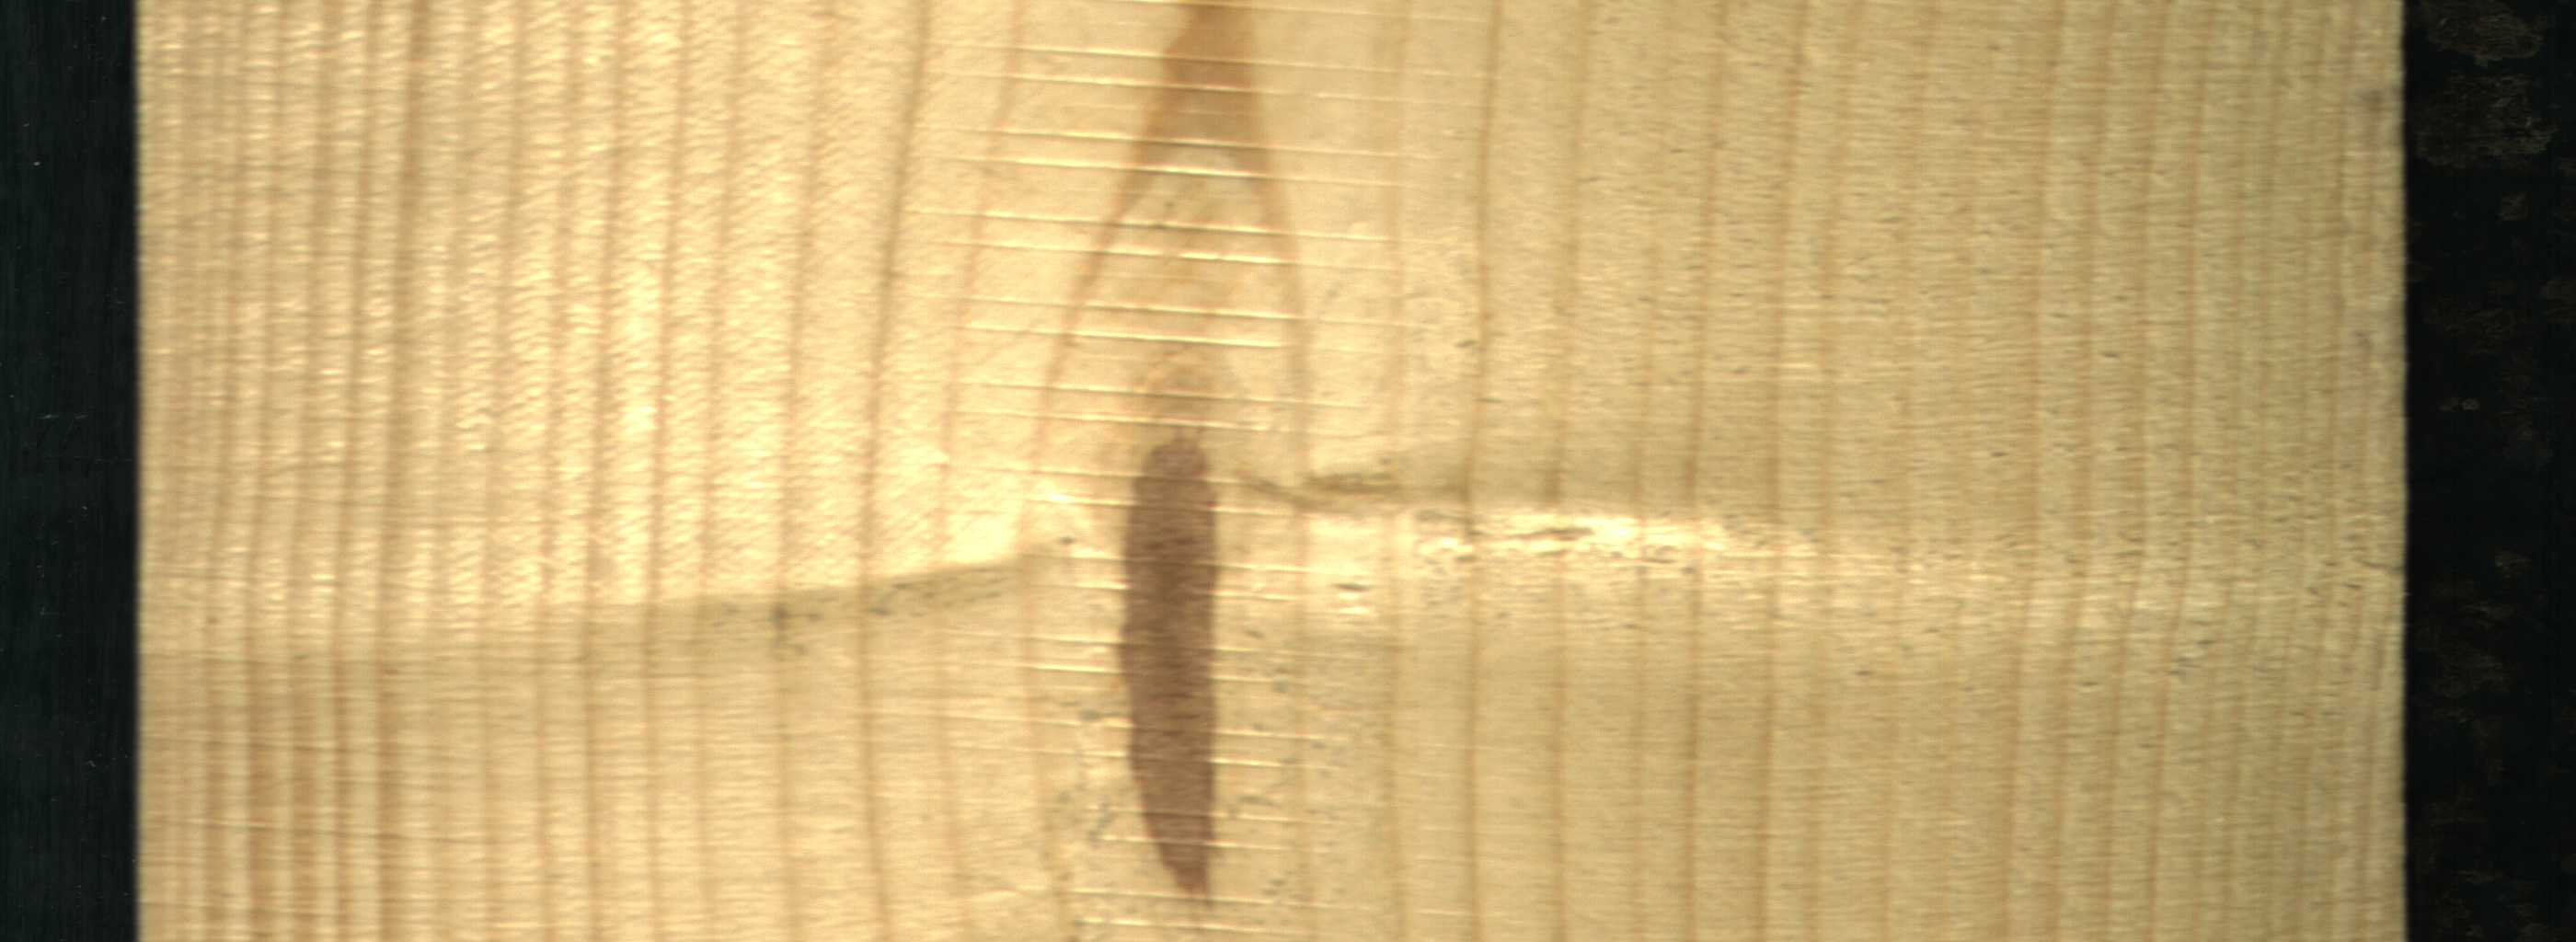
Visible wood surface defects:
Marrow